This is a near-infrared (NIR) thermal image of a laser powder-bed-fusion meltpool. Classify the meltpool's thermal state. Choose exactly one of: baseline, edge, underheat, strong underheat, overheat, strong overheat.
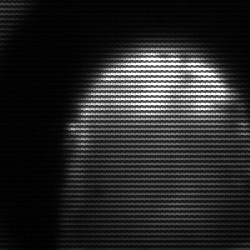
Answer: edge